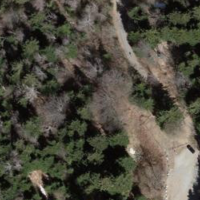
EUNIS habitat code: 43
Species observed at this site:
Turdus philomelos
Erithacus rubecula
Sylvia atricapilla
Fringilla coelebs